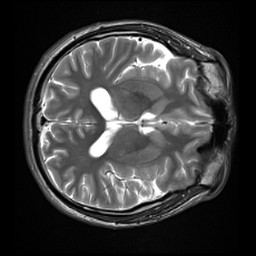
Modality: inplaneT2
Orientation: axial
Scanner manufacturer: siemens
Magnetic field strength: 3 T
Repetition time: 7.02 s
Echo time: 0.069 s